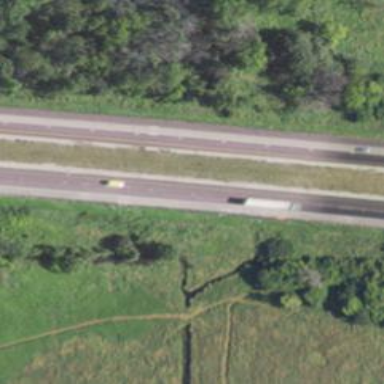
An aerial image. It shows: View of motorway.